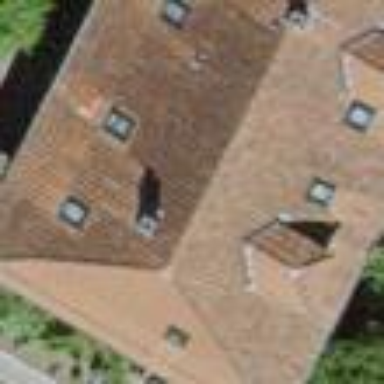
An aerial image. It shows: Residential building with hipped roof made of maroon roof tiles. The roof is oriented across the building.